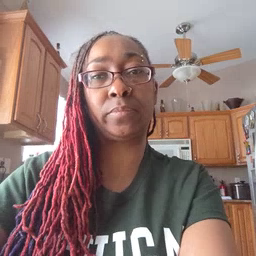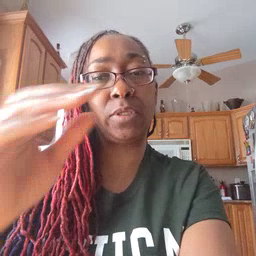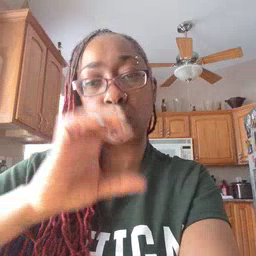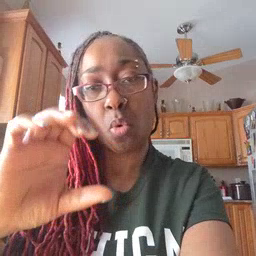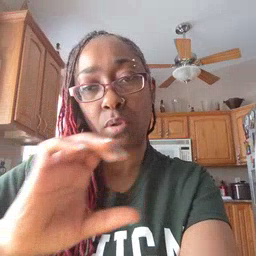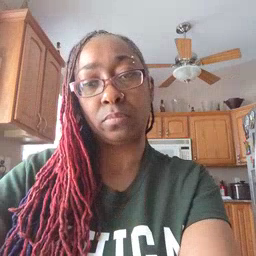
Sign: chocolate